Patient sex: F
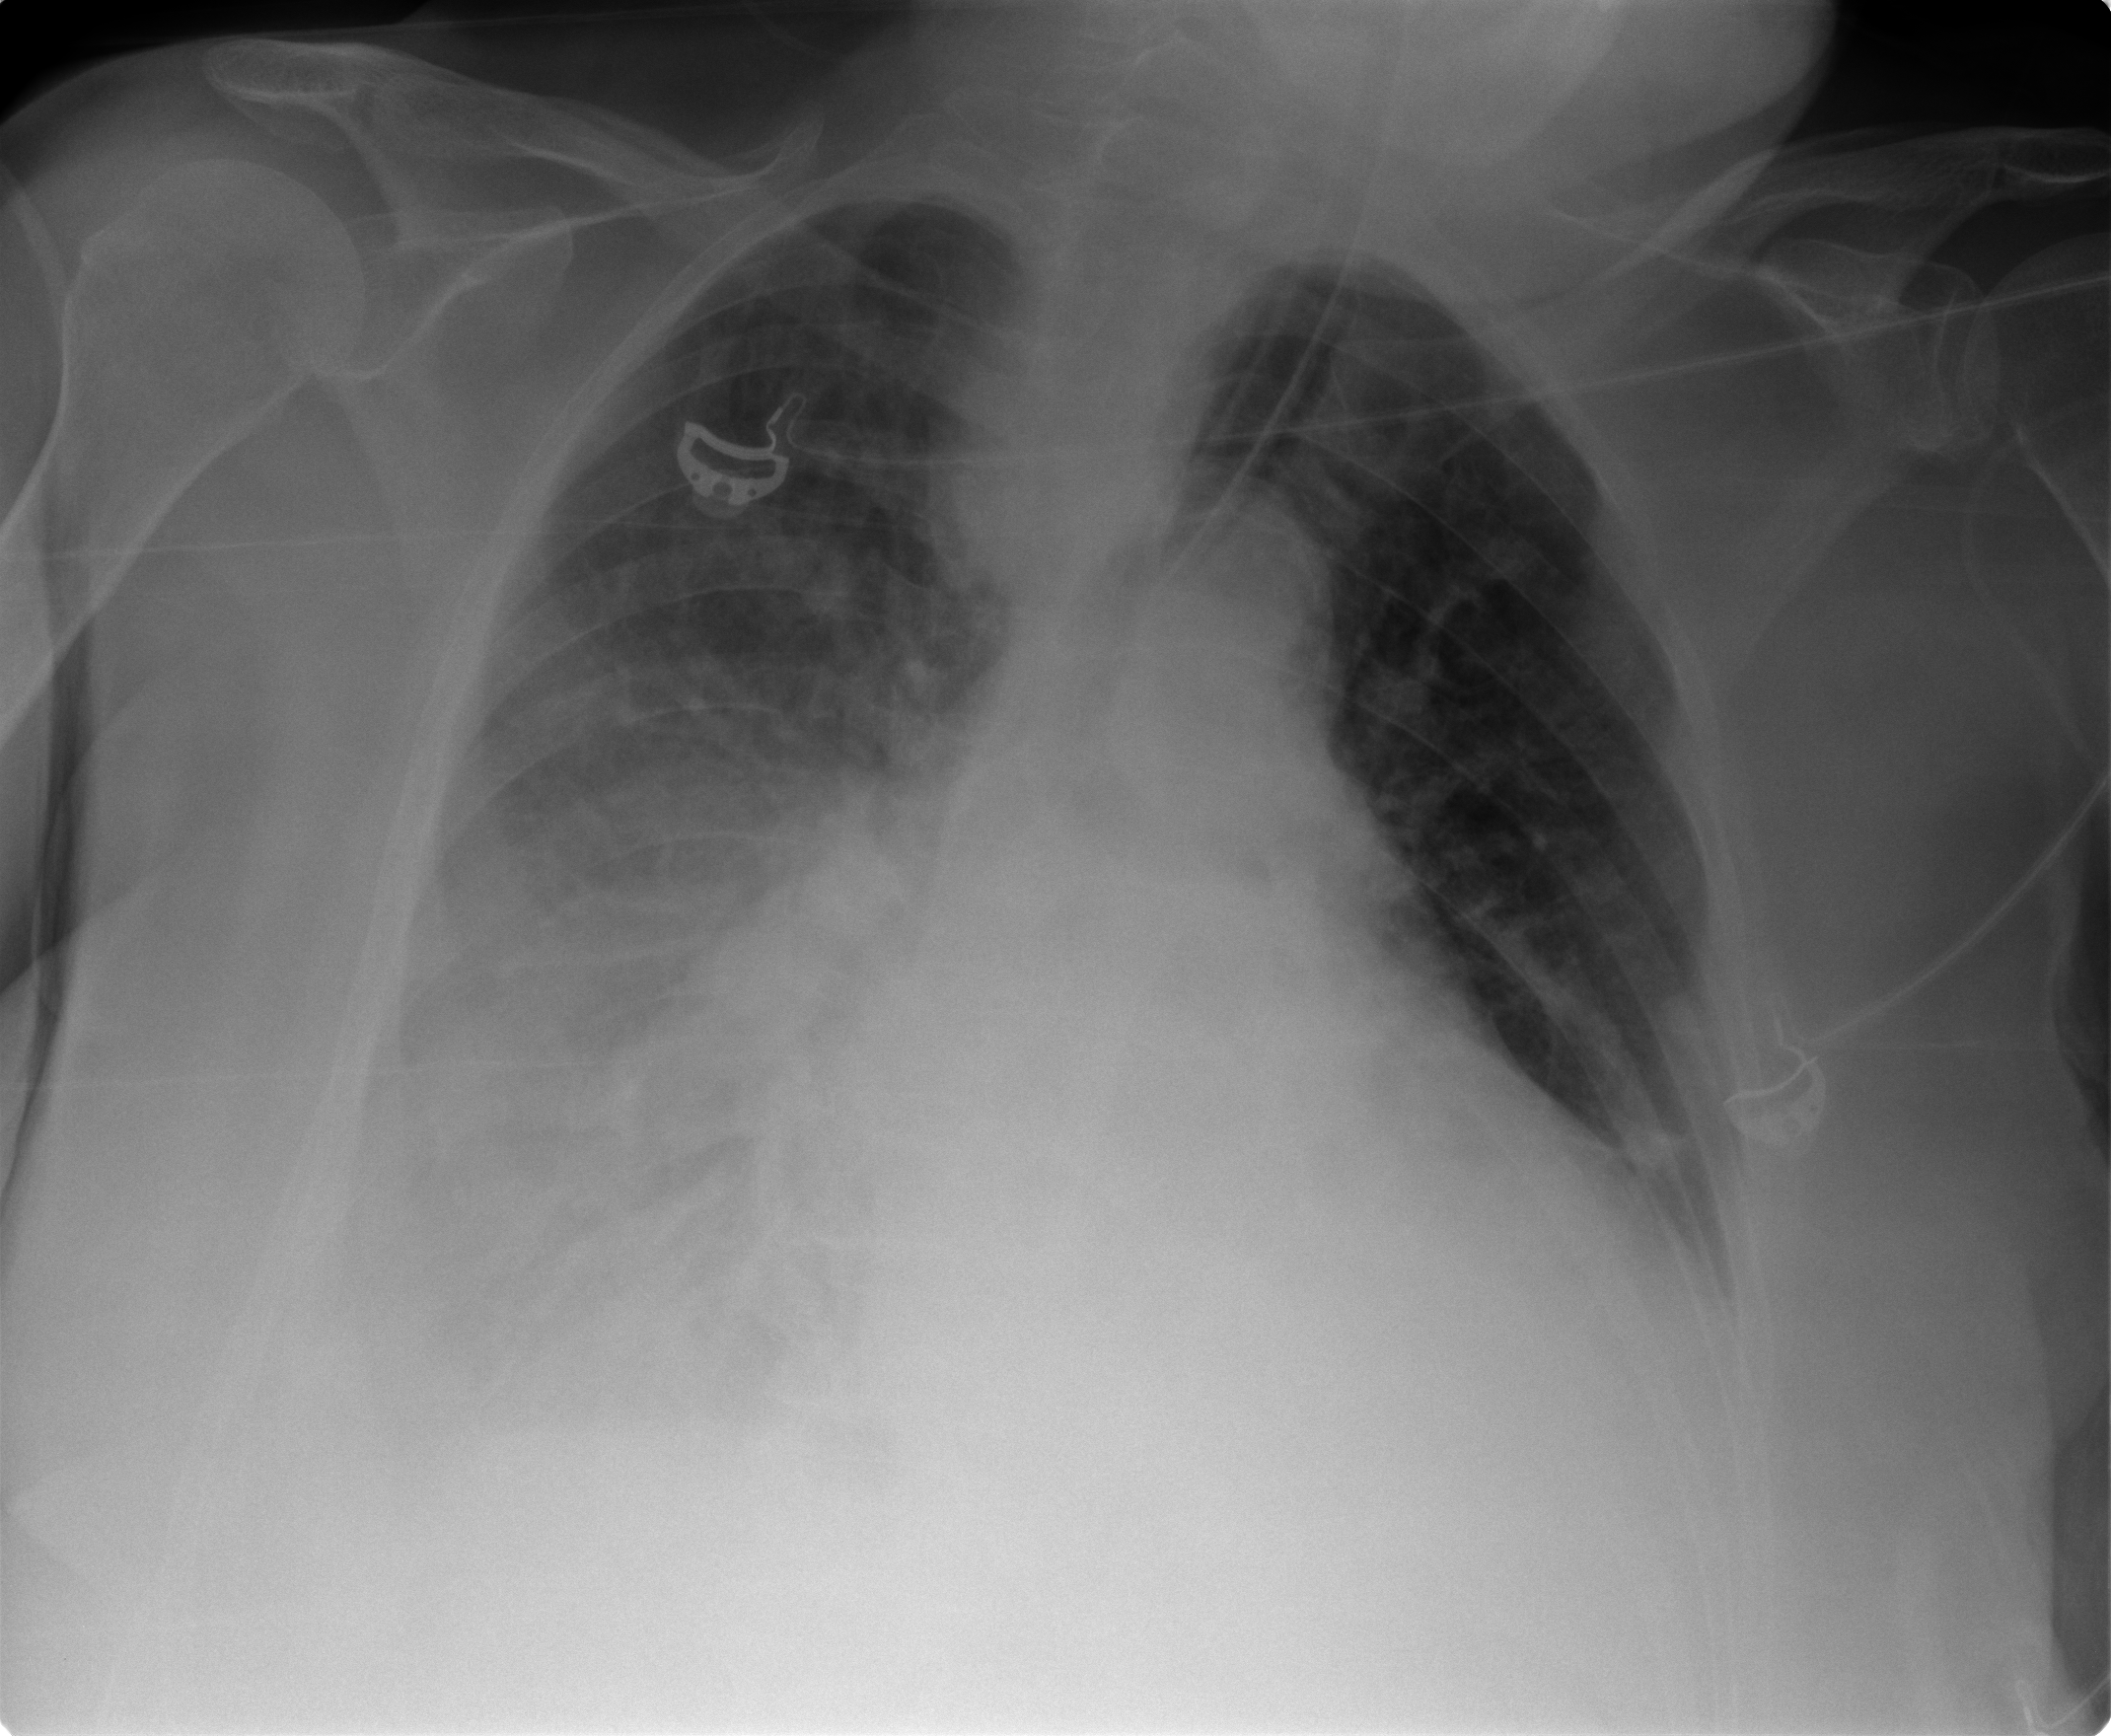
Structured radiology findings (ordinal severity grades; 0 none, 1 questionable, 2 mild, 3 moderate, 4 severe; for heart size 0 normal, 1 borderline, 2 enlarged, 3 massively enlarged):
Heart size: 1
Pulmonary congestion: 2
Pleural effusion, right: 3
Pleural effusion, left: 1
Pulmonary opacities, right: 2
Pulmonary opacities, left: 0
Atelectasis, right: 2
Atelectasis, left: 2